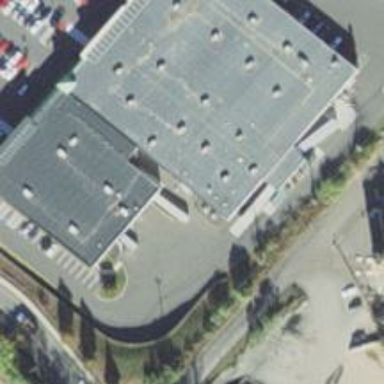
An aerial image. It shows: Part of the building is designated for retail.